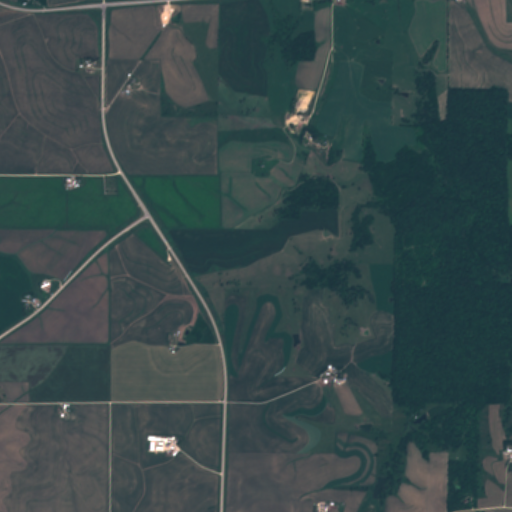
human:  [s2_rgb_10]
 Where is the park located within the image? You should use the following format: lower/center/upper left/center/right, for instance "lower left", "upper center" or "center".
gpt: The park is located in the center left of the image.
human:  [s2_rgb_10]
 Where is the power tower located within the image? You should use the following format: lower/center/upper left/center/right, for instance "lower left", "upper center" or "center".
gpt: There is no power tower in the image.